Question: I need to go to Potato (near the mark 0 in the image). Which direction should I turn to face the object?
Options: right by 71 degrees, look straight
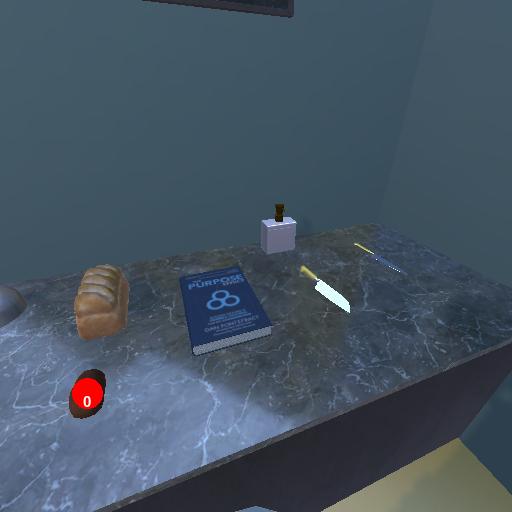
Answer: right by 71 degrees